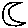
Label: moon